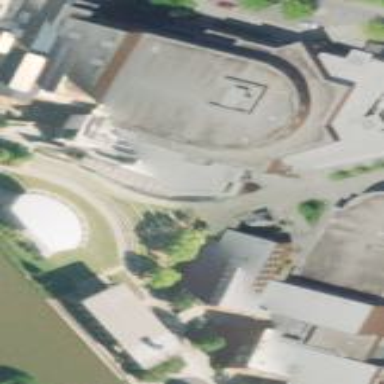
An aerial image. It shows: There is theatre building.